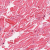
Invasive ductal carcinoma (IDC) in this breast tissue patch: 0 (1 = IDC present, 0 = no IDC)